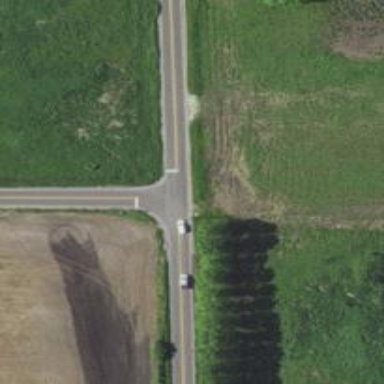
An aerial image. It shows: Stop road.